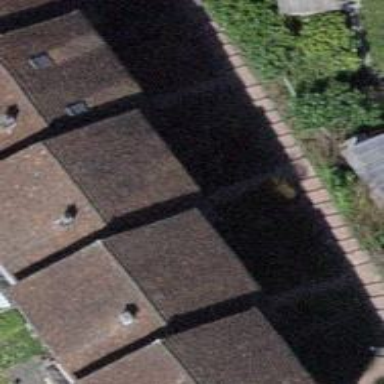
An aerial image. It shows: Gabled-roof terrace building used for residential purposes.